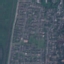
Label: Residential